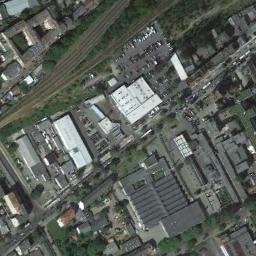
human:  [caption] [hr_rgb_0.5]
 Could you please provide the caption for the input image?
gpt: Many houses of different shapes are in the industrial area .

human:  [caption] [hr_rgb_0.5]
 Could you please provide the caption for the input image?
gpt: The area of the industrial area is divided irregularly .

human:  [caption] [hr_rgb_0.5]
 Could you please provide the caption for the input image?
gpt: The industrial area has lots of industrial equipment and lots of workshops of different colors and sizes and some freeways go through the industrial area .

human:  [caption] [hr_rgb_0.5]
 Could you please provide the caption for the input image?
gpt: In an industrial area, There are factories and roads, There are planned parking lots, Items are parked, And there is good greening .

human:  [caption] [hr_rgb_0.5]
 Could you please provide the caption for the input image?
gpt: There are many black buildings and green trees on the industrial area .